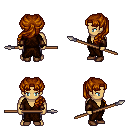
a pixel art fantasy rpg character, male body template, human, tanned skin, brown robe, metal pants, brunette princess hairstyle, leather bracers, brown shoes, spear, four views (front, back, left, right), 2x2 character sprite sheet, small pixel art, hard edges, no anti-aliasing